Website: lowes
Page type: billing-address
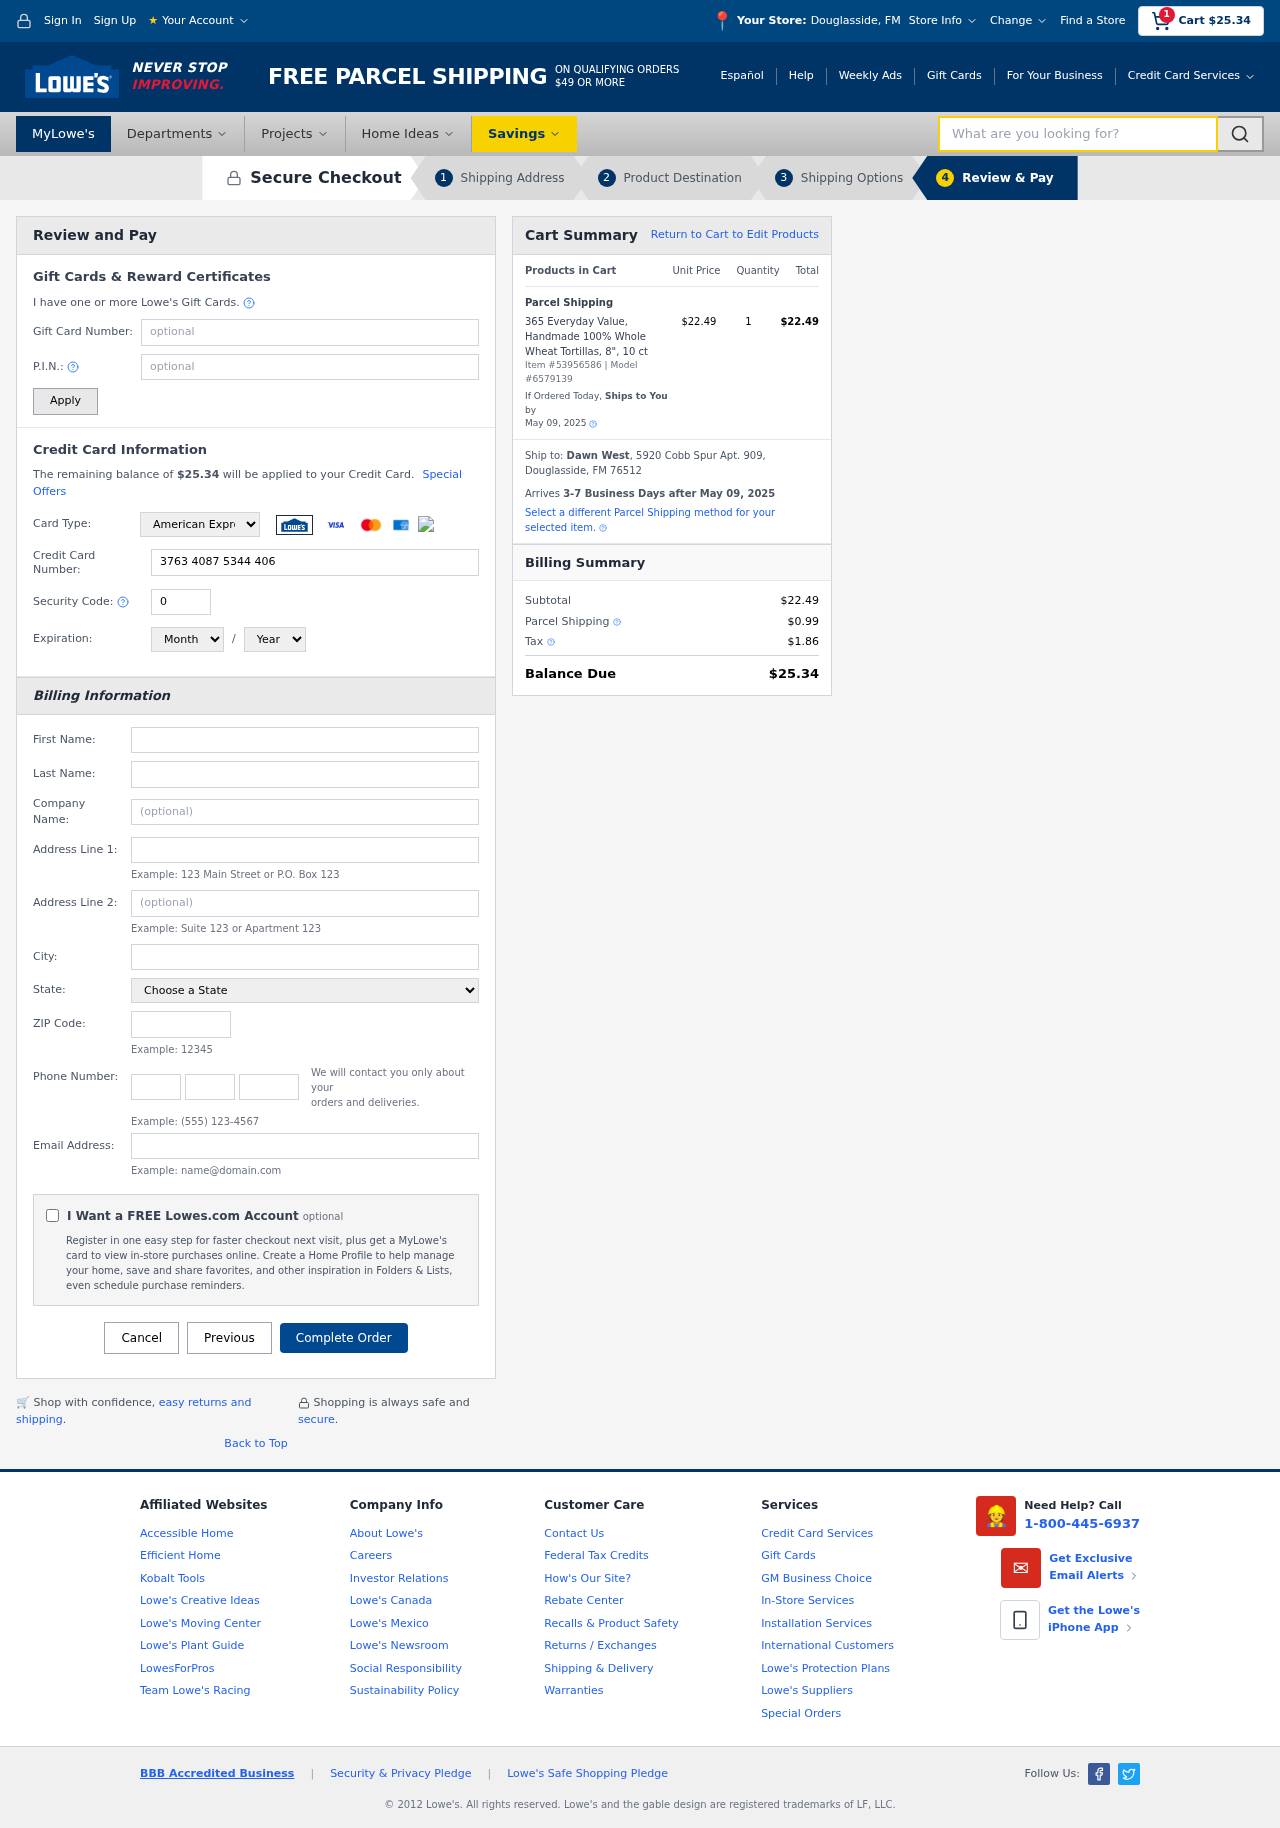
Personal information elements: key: PII_CARD_CVV
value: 0787
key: PII_CARD_EXPIRY_MONTH
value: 08
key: PII_CARD_EXPIRY_YEAR
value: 28
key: PII_CARD_NUMBER
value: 3763 4087 5344 406
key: PII_CARD_TYPE
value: American Express
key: PII_CITY
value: Douglasside
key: PII_CITY_STATE
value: Douglasside, FM
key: PII_COMPANY
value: Sanchez, Bowman and Henry
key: PII_EMAIL
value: dawnwest@yahoo.com
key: PII_FIRSTNAME
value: Dawn
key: PII_FULLNAME
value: Dawn West
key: PII_LASTNAME
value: West
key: PII_PHONE_AREA
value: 655
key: PII_PHONE_PREFIX
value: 877
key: PII_PHONE_SUFFIX
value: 4528
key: PII_POSTCODE
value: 76512
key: PII_STATE
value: FM
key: PII_STREET
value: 5920 Cobb Spur Apt. 909
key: PII_CITY_STATE_ZIP
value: Douglasside, FM 76512
Product elements: key: PRODUCT1_NAME
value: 365 Everyday Value, Handmade 100% Whole Wheat Tortillas, 8", 10 ct
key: PRODUCT1_PRICE
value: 22.49
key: PRODUCT1_QUANTITY
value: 1
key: PRODUCT_ITEM_NUMBER
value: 53956586
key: PRODUCT_MODEL_NUMBER
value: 6579139
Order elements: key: ORDER_SUBTOTAL
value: $25.34
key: ORDER_TOTAL
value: $25.34
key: ORDER_SHIPPING_DATE
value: May 09, 2025
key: ORDER_SUBTOTAL
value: $22.49
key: ORDER_DELIVERY_DATE
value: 3-7 Business Days after May 09, 2025
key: ORDER_SHIPPING_DATE2
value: May 09, 2025
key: ORDER_SUBTOTAL2
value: $22.49
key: ORDER_SHIPPING_COST
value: $0.99
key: ORDER_TAX
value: $1.86
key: ORDER_TOTAL2
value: $25.34
Search elements: key: HEADER_SEARCH
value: What are you looking for?